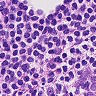
Metastatic tissue present: no